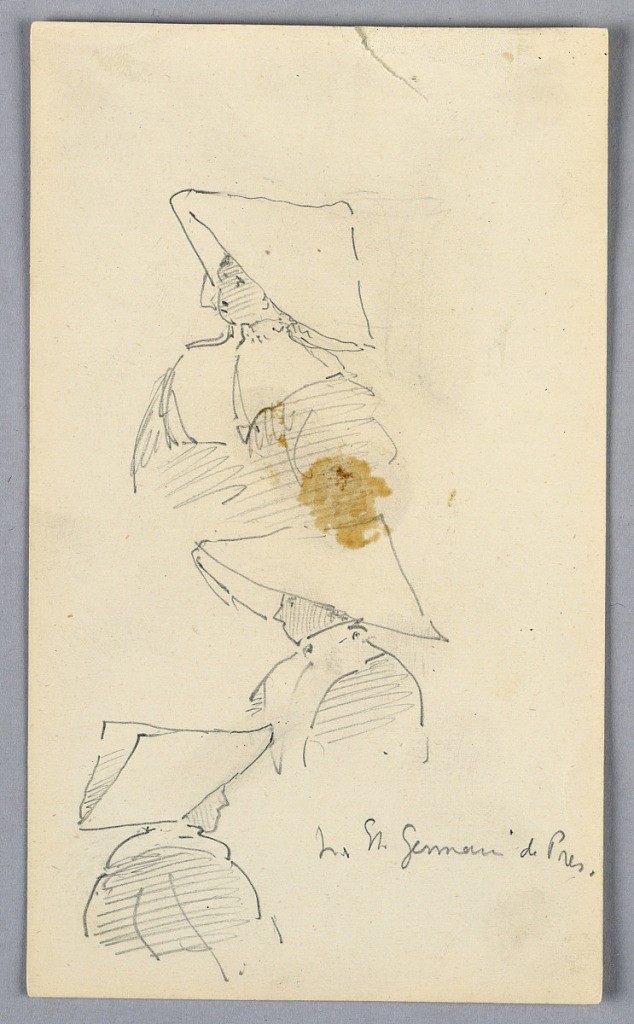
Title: Three Sketches of a Nun Wearing a Hat
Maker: Arnold William Brunner, American, 1857–1925
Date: ca. 1881
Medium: Graphite on paper
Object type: Drawing
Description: Three busts of a nun in a white triangular hood. Upper center, figure faces left, with head slightly tilted upward; below, figure faces left; lower right, face is not entirely visible, figure faces right.